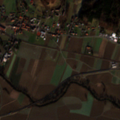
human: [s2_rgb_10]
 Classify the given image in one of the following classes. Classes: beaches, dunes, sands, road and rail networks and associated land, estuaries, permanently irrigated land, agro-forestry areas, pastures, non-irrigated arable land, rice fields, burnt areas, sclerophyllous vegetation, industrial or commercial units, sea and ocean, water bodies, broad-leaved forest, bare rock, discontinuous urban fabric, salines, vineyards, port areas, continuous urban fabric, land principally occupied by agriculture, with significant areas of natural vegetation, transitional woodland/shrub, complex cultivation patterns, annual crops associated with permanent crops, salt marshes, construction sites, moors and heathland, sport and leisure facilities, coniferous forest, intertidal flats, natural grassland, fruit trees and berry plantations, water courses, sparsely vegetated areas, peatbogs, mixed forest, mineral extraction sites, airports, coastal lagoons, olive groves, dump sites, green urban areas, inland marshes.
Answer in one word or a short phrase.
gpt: discontinuous urban fabric, non-irrigated arable land, complex cultivation patterns, mixed forest